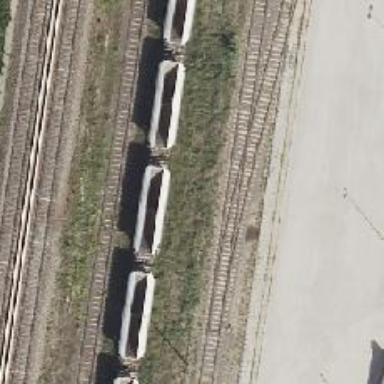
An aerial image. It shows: Railway siding with rails.